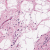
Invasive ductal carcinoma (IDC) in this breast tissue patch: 0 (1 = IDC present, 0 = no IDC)